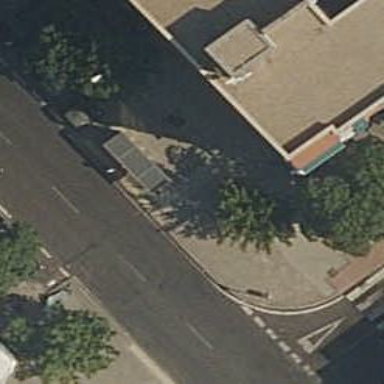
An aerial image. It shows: Bus stop with platform for public transport.